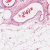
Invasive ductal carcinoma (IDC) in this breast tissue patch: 0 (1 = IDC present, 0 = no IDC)